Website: macys
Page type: cart
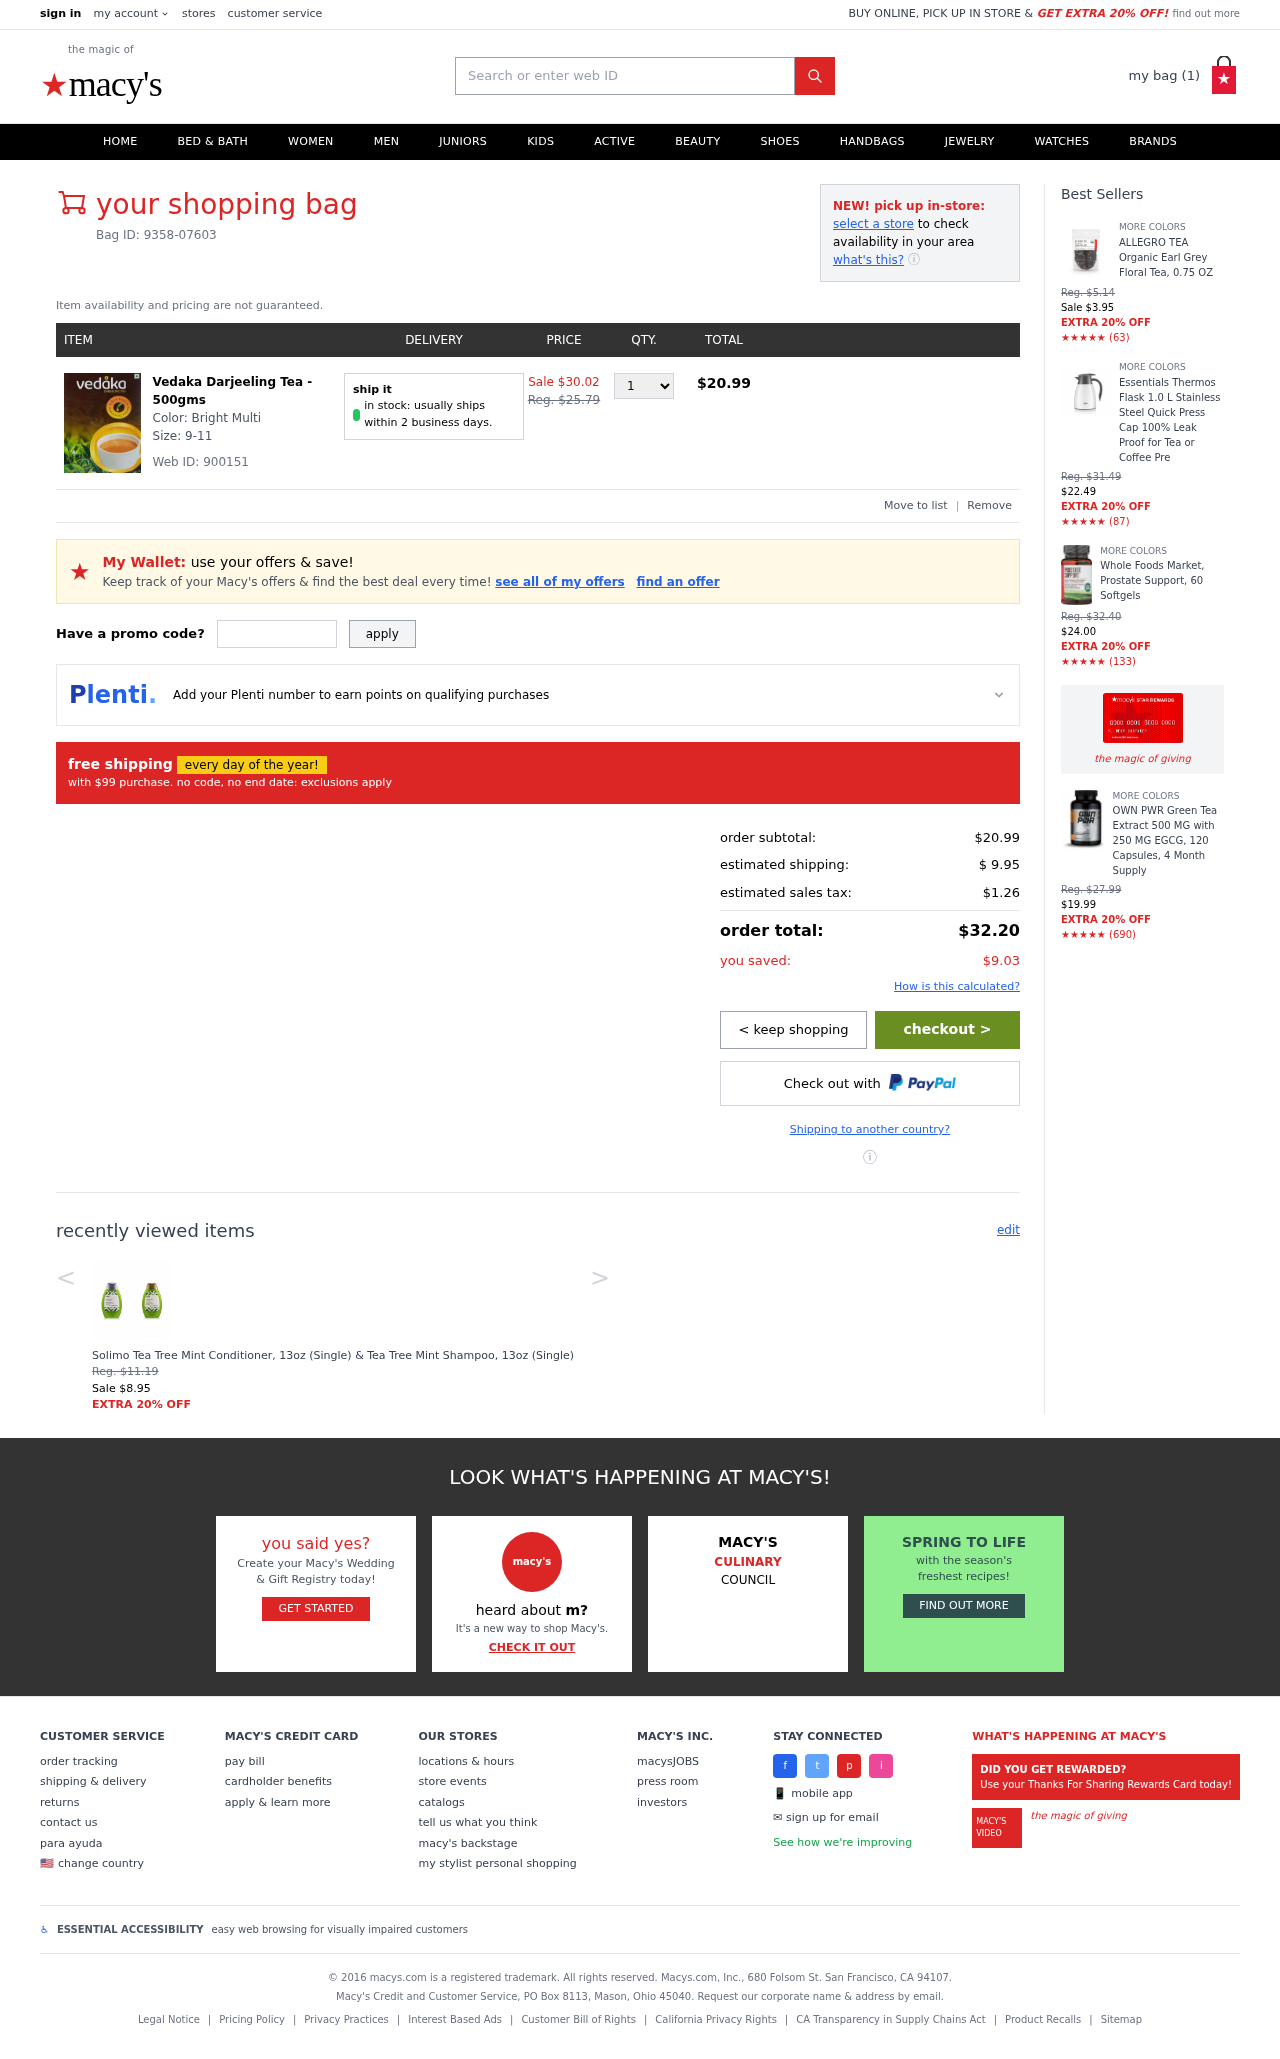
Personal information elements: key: PII_PROMO_CODE
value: FALL78
Product elements: key: PRODUCT1_NAME
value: Vedaka Darjeeling Tea - 500gms
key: PRODUCT1_PRICE
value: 20.99
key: PRODUCT1_QUANTITY
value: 1
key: PRODUCT2_NAME
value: Solimo Tea Tree Mint Conditioner, 13oz (Single) & Tea Tree Mint Shampoo, 13oz (Single)
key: PRODUCT2_PRICE
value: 8.95
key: PRODUCT3_NAME
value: ALLEGRO TEA Organic Earl Grey Floral Tea, 0.75 OZ
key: PRODUCT3_NUM_RATINGS
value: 63
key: PRODUCT3_PRICE
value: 3.95
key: PRODUCT4_NAME
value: Essentials Thermos Flask 1.0 L Stainless Steel Quick Press Cap 100% Leak Proof for Tea or Coffee Pre
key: PRODUCT4_NUM_RATINGS
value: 87
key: PRODUCT4_PRICE
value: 22.49
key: PRODUCT5_NAME
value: Whole Foods Market, Prostate Support, 60 Softgels
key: PRODUCT5_NUM_RATINGS
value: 133
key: PRODUCT5_PRICE
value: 24
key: PRODUCT6_NAME
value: OWN PWR Green Tea Extract 500 MG with 250 MG EGCG, 120 Capsules, 4 Month Supply
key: PRODUCT6_NUM_RATINGS
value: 690
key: PRODUCT6_PRICE
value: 19.99
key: PRODUCT1_ORIGINAL_PRICE
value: Sale $30.02
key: PRODUCT1_TOTAL
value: $20.99
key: PRODUCT2_ORIGINAL_PRICE
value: Reg. $11.19
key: PRODUCT3_ORIGINAL_PRICE
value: Reg. $5.14
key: PRODUCT3_RATING
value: ★★★★★
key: PRODUCT4_ORIGINAL_PRICE
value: Reg. $31.49
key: PRODUCT4_RATING
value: ★★★★★
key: PRODUCT5_ORIGINAL_PRICE
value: Reg. $32.40
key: PRODUCT5_RATING
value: ★★★★★
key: PRODUCT6_ORIGINAL_PRICE
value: Reg. $27.99
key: PRODUCT6_RATING
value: ★★★★★
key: PRODUCT_WEB_ID
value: Web ID: 900151
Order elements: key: ORDER_NUM_ITEMS
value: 1
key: ORDER_BAG_ID
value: Bag ID: 9358-07603
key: ORDER_SUBTOTAL
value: $20.99
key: ORDER_SHIPPING_COST
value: $ 9.95
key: ORDER_TAX
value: $1.26
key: ORDER_TOTAL
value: $32.20
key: ORDER_SAVINGS
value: $9.03
Search elements: key: HEADER_SEARCH
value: Search or enter web ID